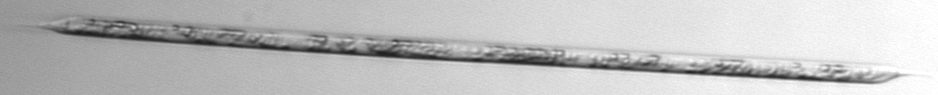
Label: Rhizosolenia